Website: crate-barrel
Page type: receipt
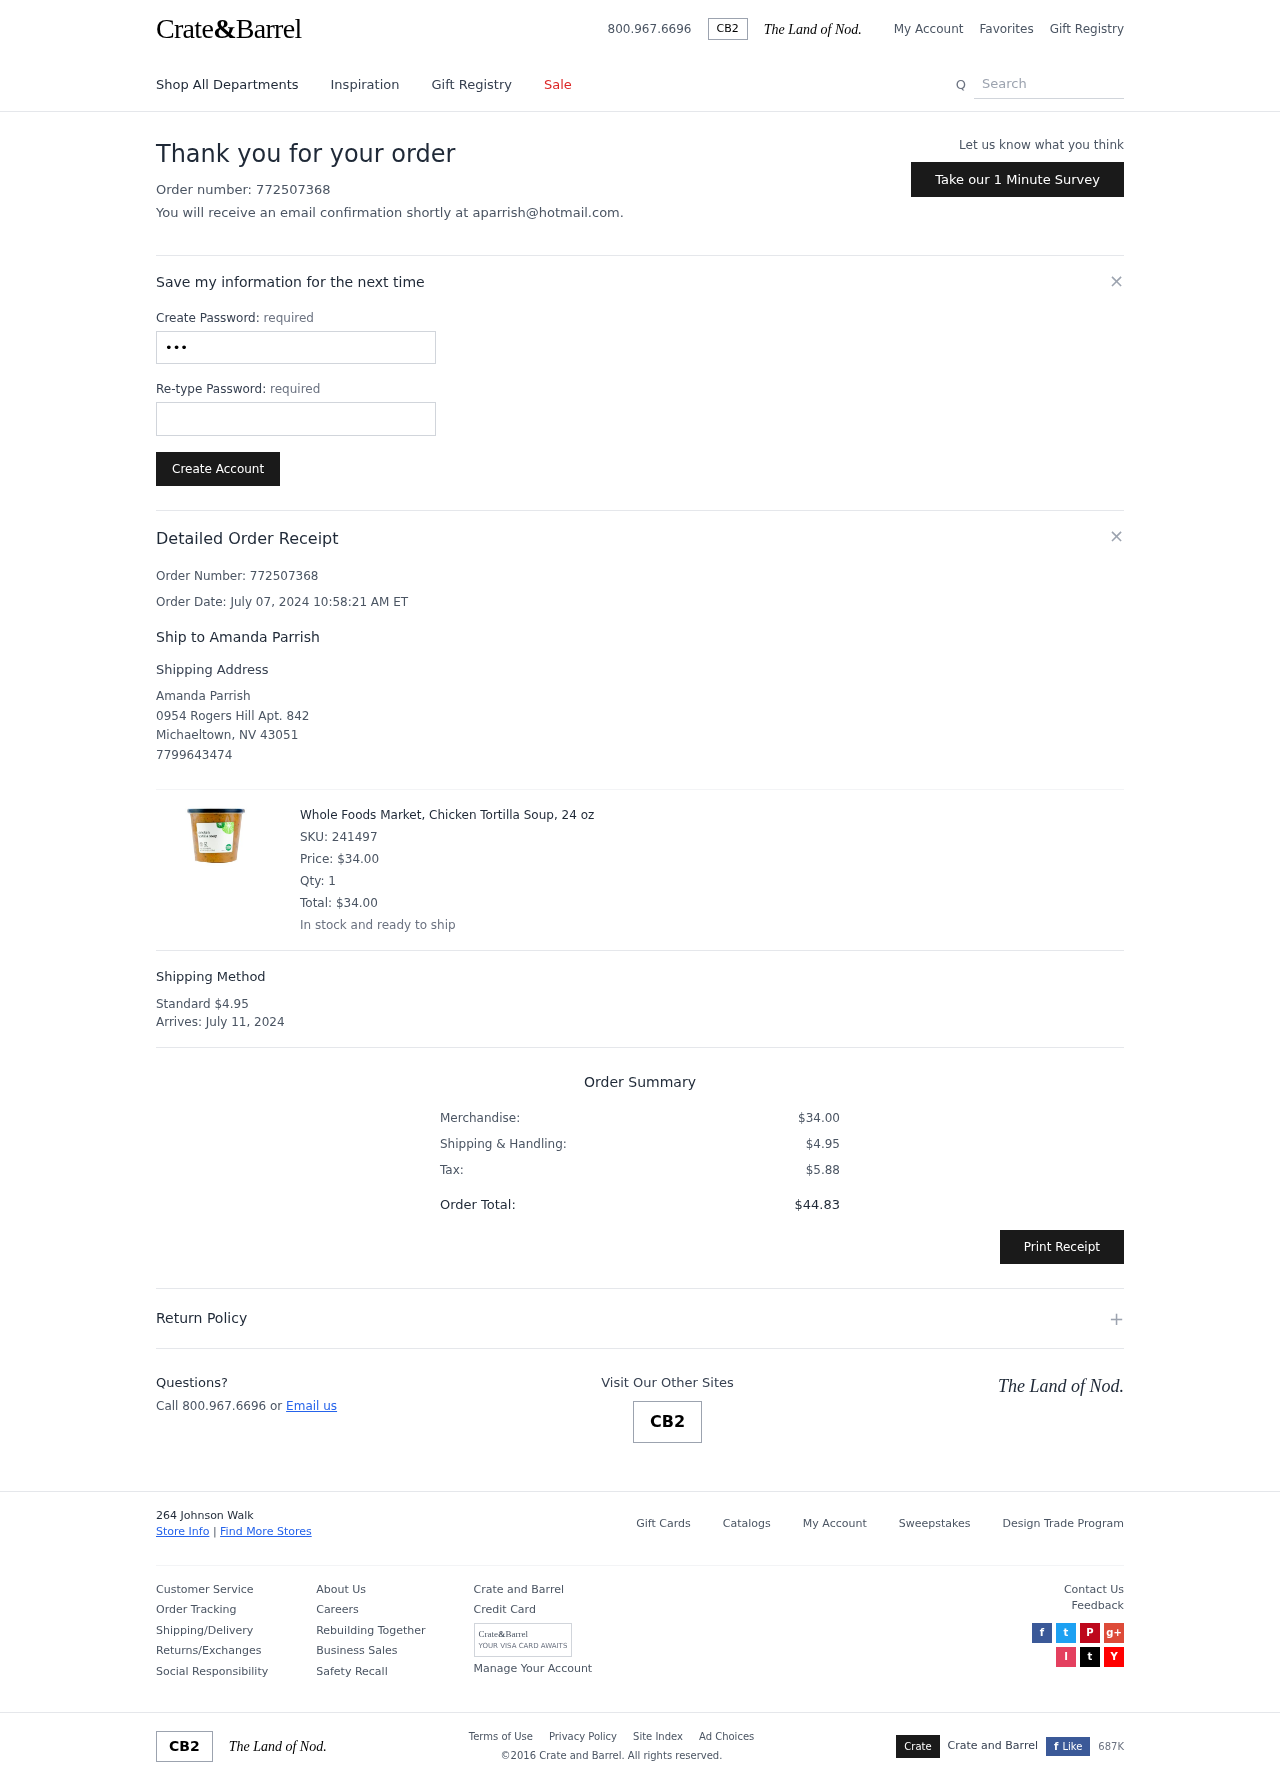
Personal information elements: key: PII_CITY
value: Michaeltown
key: PII_EMAIL
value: aparrish@hotmail.com
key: PII_FULLNAME
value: Amanda Parrish
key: PII_FULLNAME
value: Ship to Amanda Parrish
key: PII_PHONE
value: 7799643474
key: PII_POSTCODE
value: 43051
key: PII_STATE_ABBR
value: NV
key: PII_STREET
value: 0954 Rogers Hill Apt. 842
Product elements: key: PRODUCT1_NAME
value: Whole Foods Market, Chicken Tortilla Soup, 24 oz
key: PRODUCT1_PRICE
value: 34
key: PRODUCT1_QUANTITY
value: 1
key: PRODUCT1_SKU
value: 241497
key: PRODUCT1_TOTAL
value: $34.00
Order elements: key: ORDER_ID
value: Order Number: 772507368
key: ORDER_ID
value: Order number: 772507368
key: ORDER_DATE
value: Order Date: July 07, 2024 10:58:21 AM ET
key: ORDER_SHIPPING_COST
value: $4.95
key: ORDER_DELIVERY_DATE
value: July 11, 2024
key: ORDER_SUBTOTAL
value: $34.00
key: ORDER_TAX
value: $5.88
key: ORDER_TOTAL
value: $44.83
Search elements: key: HEADER_SEARCH
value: Search